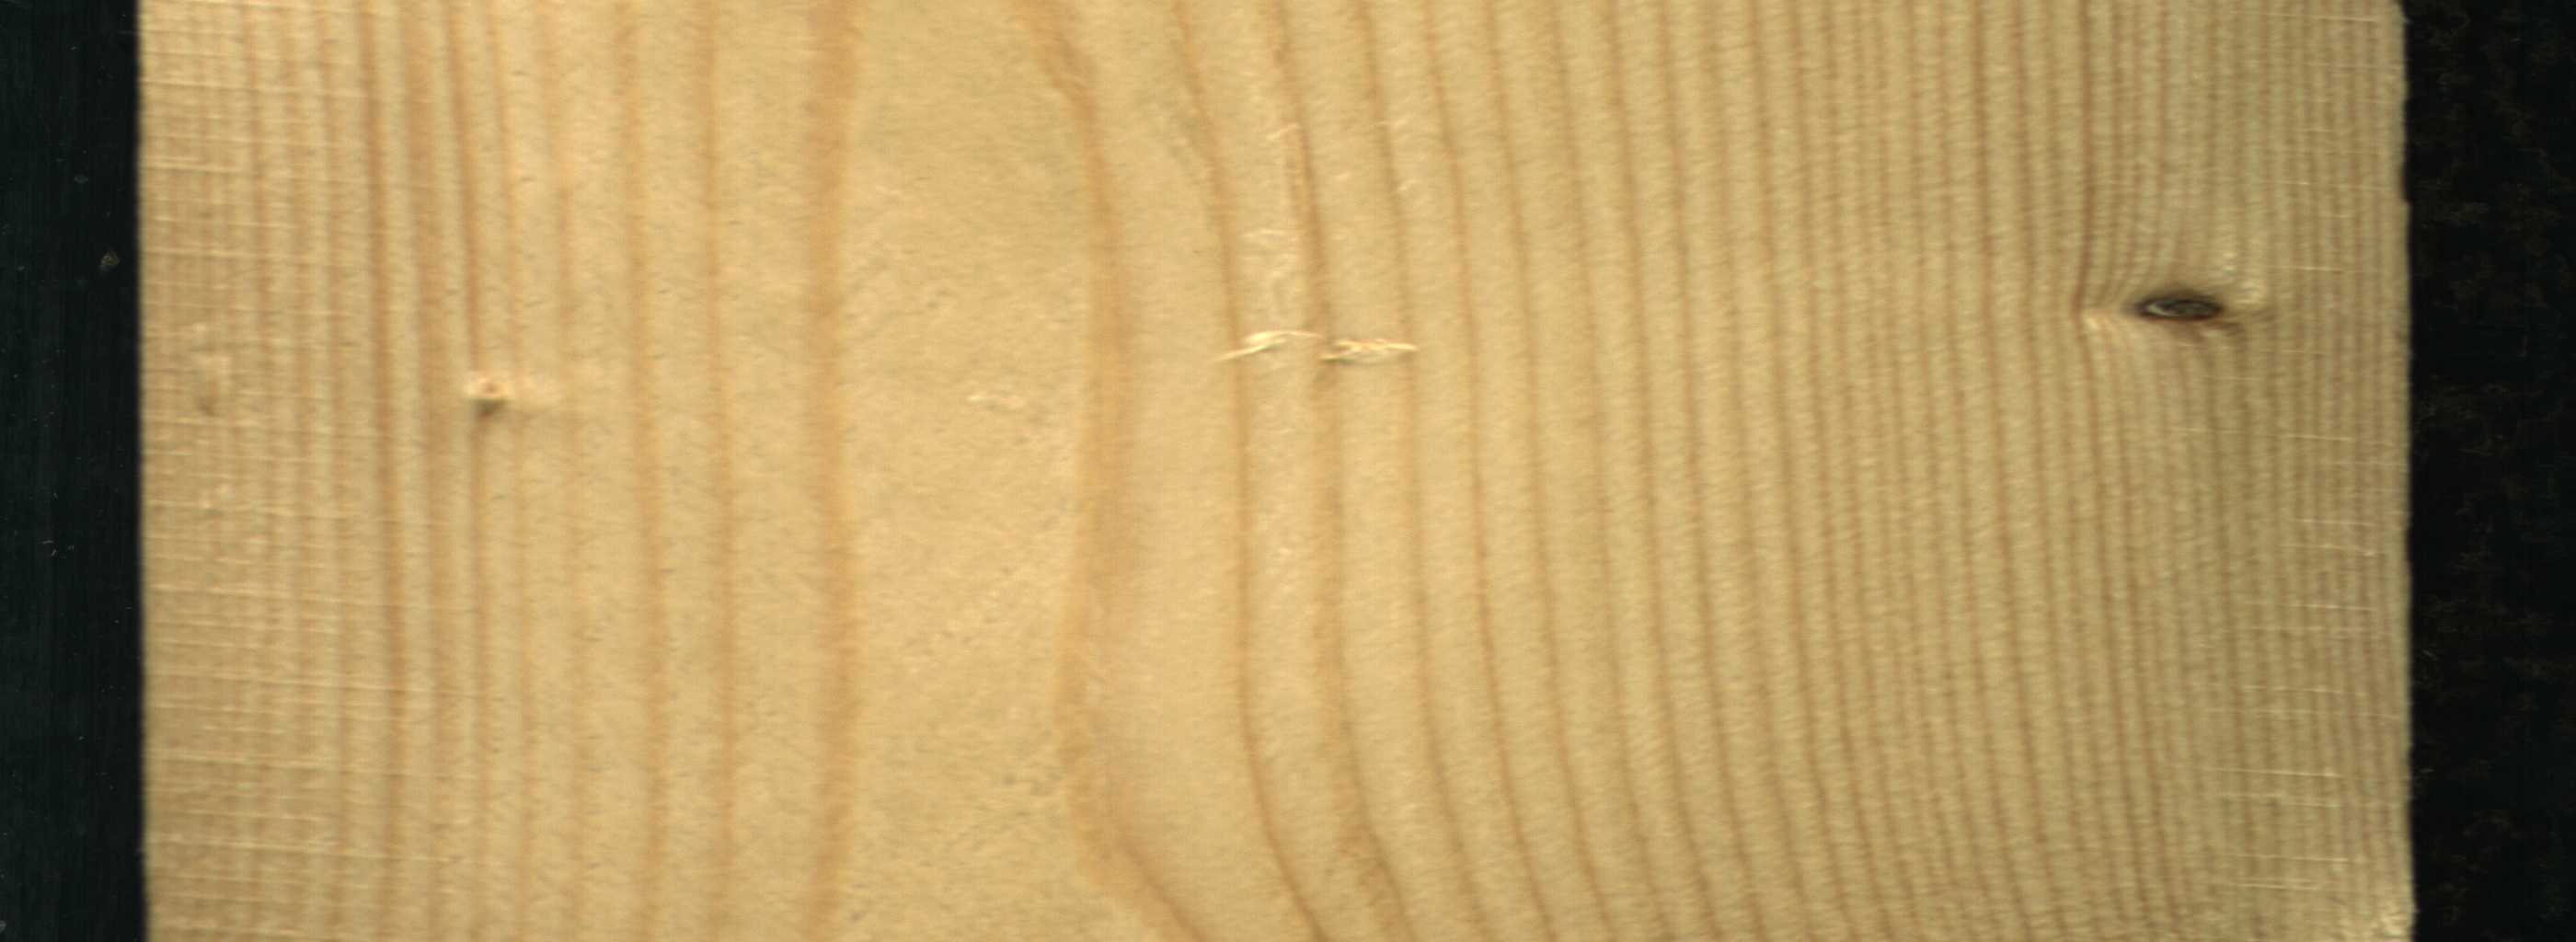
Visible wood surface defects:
Live_Knot